Question: '''
@implementation TestTableViewCell
-(void)setSelected:(BOOL)selected animated:(BOOL)animated
{
[super setSelected:selected animated:animated];
self.selectedBackgroundView = [[UIView alloc] init];
}
- (void)setHighlighted:(BOOL)highlighted animated:(BOOL)animated
{
[super setHighlighted:highlighted animated:animated];
if(highlighted || self.selected)
{
self.labelTest.tintColor = self.tintColor;
self.labelTest.text = @"HighLighted";
}
else
{
self.labelTest.tintColor = [UIColor redColor];
self.labelTest.text = @"Not HighLighted";
}
}
@end
- (NSInteger)tableView:(UITableView *)tableView numberOfRowsInSection:(NSInteger)section
{
tableView.separatorColor = [UIColor redColor];
return 10;
}
- (UITableViewCell *)tableView:(UITableView *)tableView cellForRowAtIndexPath:(NSIndexPath *)indexPath
{
TestTableViewCell *cell = [tableView dequeueReusableCellWithIdentifier:@"testCell"];
if (indexPath.row == 5) {
[tableView selectRowAtIndexPath:indexPath animated:NO scrollPosition:UITableViewScrollPositionNone];
}
return cell;
}
'''
This is my code. If the row is 5 programmatically select the cell using . When I do this, the tableseperator is missing in 7.1 But the same code works fine in 7.0

Not sure why the separator is missing in 7.1
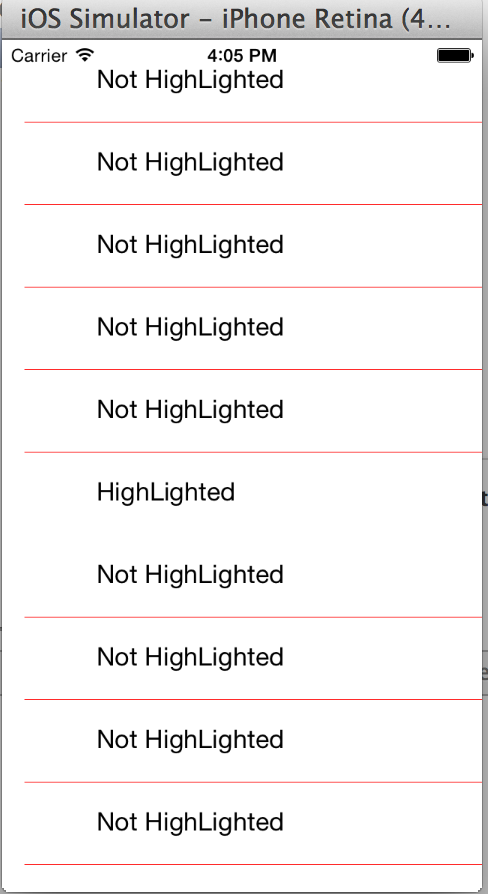
Answer: Actually the problem was setting the selectedbackground. It works fine in iOS7 but have some issues in 7.1